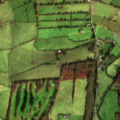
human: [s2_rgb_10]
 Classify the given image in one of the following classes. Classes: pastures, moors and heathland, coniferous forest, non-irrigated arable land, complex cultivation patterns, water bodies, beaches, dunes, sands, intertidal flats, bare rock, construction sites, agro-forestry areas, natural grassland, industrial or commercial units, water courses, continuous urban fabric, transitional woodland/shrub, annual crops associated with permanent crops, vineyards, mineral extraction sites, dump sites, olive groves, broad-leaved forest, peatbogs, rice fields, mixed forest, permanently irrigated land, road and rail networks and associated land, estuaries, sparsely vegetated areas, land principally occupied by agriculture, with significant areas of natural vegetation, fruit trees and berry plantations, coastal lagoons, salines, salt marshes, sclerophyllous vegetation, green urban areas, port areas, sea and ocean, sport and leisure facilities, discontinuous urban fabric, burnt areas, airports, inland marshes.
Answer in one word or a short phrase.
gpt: sport and leisure facilities, pastures